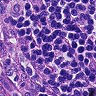
Metastatic tissue present: no